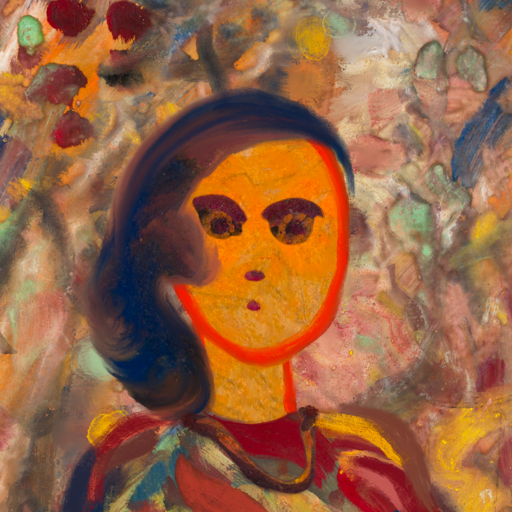
Background: Mother_And_Son_Mother, Head And Neck Front: Sisters, Face Front: Doll, Bust: Mother_And_Son_Son, Hair Front: Mother_And_Son_Son, Head Accessory: Blank, Second Necklace: Comrade, Necklace: Blank, Baby: Blank